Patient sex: M
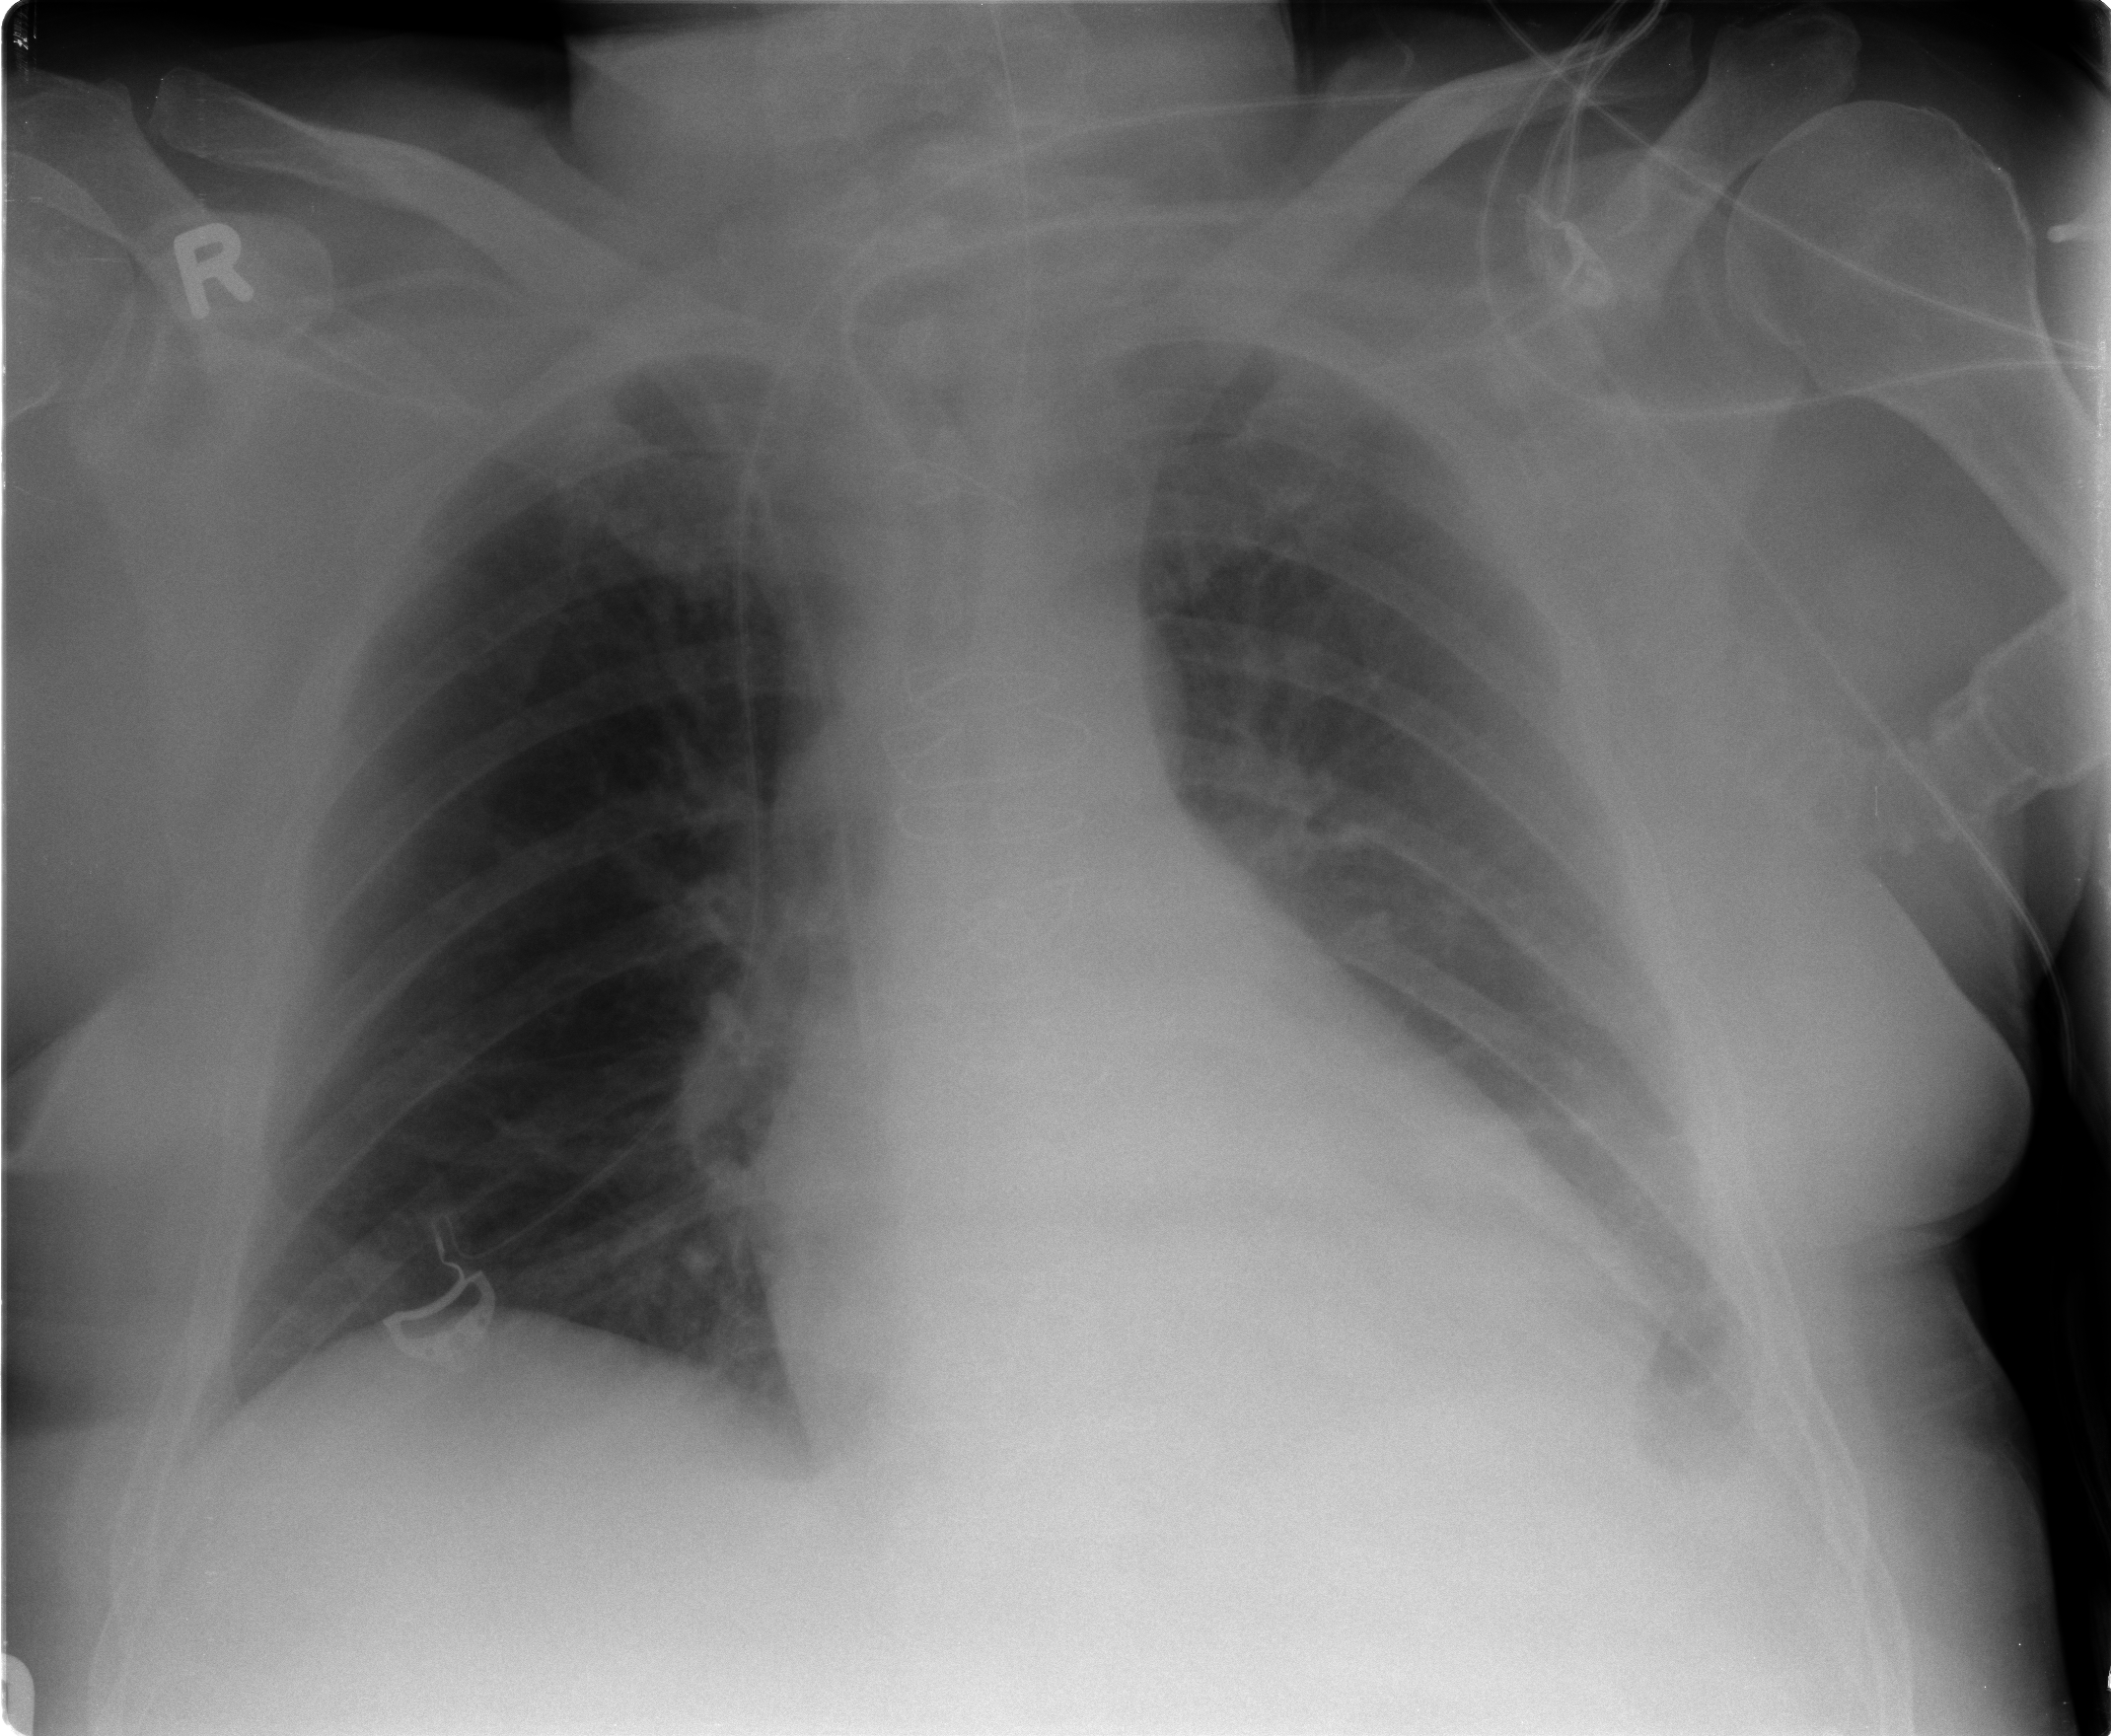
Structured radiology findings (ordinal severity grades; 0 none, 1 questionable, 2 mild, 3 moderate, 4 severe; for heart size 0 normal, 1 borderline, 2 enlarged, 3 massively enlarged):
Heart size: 1
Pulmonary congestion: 0
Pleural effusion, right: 0
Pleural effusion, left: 2
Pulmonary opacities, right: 0
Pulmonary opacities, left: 0
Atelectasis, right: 0
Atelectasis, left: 2